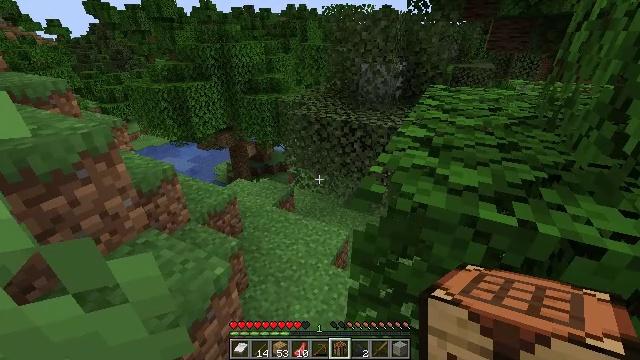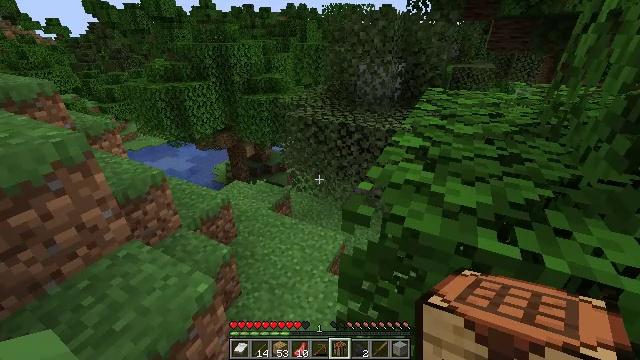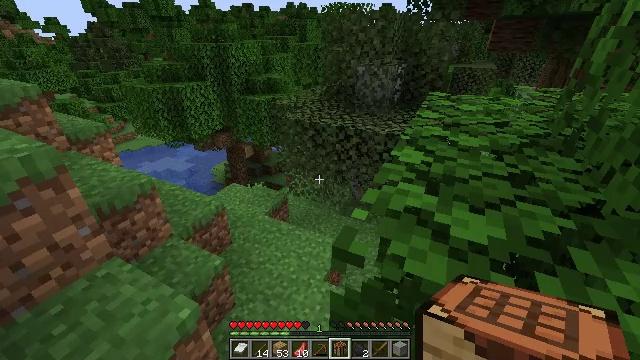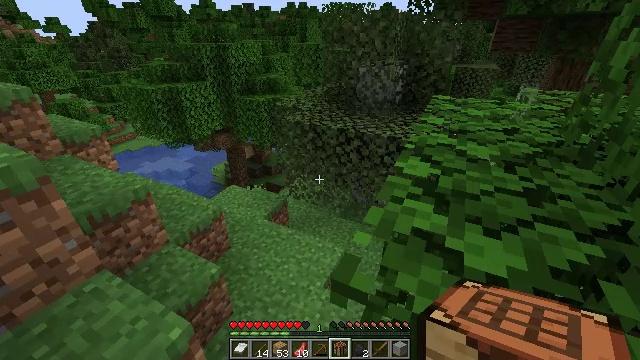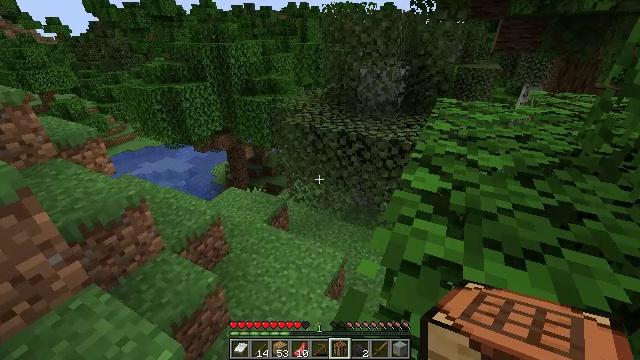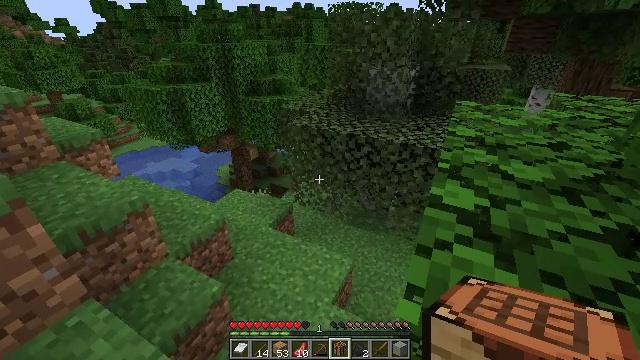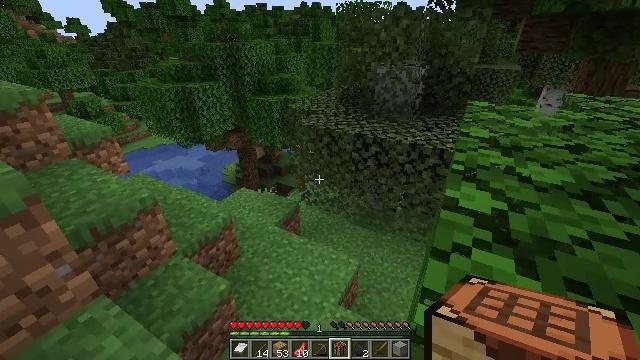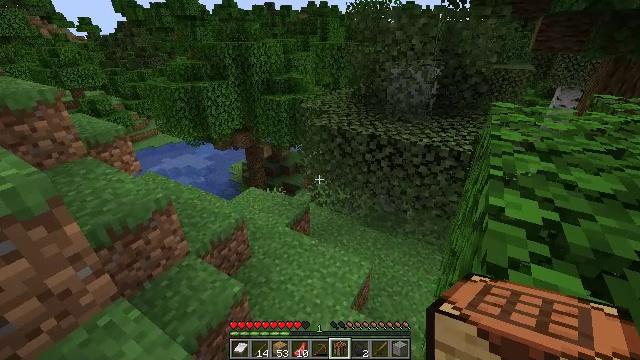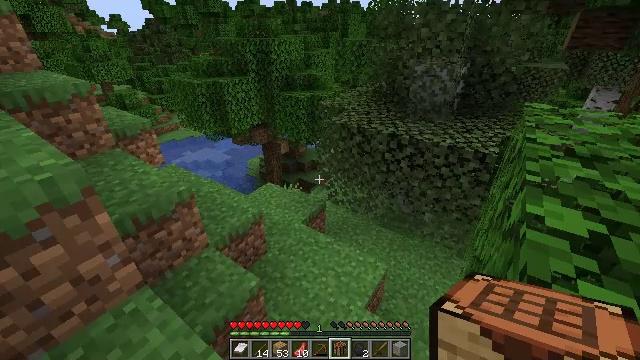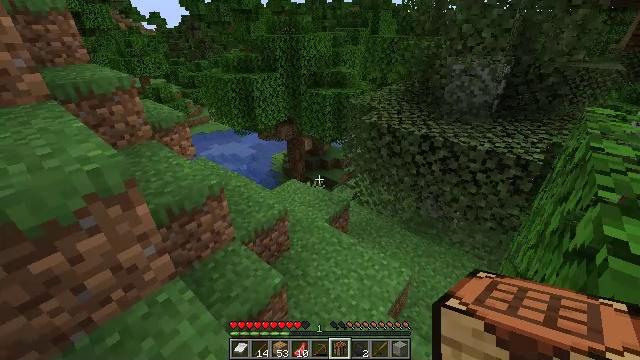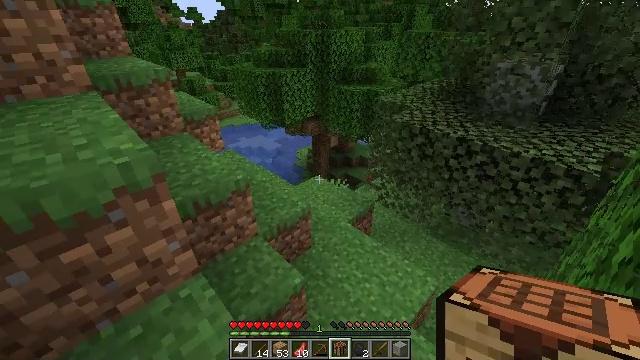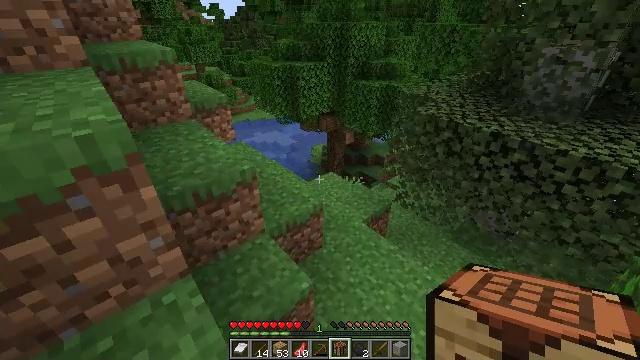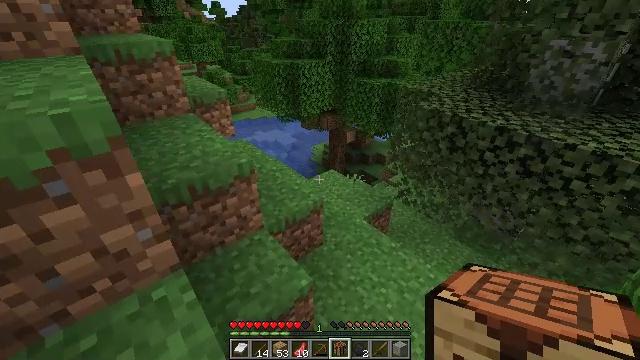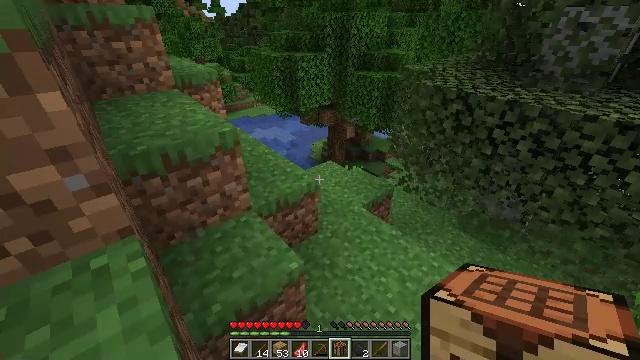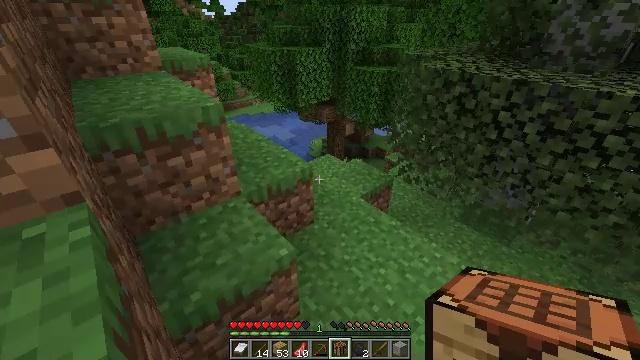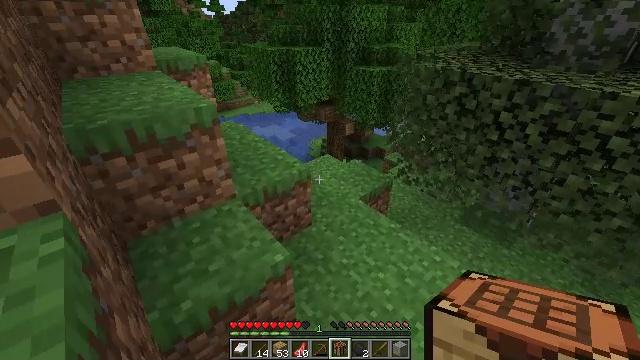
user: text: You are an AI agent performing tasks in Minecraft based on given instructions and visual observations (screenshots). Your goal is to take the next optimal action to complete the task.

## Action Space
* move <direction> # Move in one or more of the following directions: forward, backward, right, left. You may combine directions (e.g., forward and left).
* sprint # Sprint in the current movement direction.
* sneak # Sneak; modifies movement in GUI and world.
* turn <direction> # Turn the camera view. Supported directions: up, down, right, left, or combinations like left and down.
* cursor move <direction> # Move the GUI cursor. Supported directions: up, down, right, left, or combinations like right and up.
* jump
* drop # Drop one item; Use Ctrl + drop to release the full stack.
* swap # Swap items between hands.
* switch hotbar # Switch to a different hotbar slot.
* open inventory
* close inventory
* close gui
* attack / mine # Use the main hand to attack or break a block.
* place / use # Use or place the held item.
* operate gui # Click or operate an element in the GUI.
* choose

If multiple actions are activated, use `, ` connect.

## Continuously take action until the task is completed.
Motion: motion action
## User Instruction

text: Break the bee nest from a tree.
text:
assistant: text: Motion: move forward
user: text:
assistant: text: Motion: move forward
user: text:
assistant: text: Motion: move forward
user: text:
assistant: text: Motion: move forward
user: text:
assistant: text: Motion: move forward
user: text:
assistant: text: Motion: move forward, turn left
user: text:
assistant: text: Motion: move forward, turn left
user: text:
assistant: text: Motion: move forward, turn left
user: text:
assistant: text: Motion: move forward, turn left
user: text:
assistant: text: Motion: move forward, turn left
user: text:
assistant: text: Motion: move forward, turn left
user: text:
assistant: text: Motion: move forward
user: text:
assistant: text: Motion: move forward
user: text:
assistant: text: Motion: move forward
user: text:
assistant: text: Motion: move forward
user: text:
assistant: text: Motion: move forward
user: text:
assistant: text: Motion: move forward
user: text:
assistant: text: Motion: move forward, turn left
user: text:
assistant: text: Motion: move forward
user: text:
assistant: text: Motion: move forward, turn left
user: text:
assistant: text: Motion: no_op
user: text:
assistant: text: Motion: turn right
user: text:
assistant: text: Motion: turn right
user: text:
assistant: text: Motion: turn right
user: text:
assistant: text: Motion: turn right
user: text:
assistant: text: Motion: turn right
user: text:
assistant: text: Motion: turn right and up
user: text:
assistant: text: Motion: no_op
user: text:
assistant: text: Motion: no_op
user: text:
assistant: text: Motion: no_op